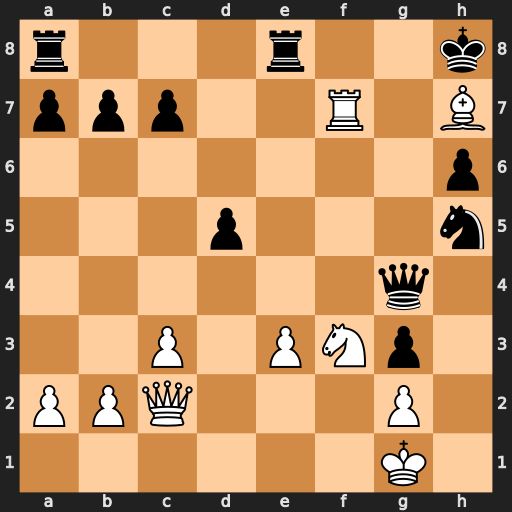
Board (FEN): r3r2k/ppp2R1B/7p/3p3n/6q1/2P1PNp1/PPQ3P1/6K1
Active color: w
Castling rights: -
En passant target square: -
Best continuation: Bf5 Qg8 Rh7+ Qxh7 Bxh7